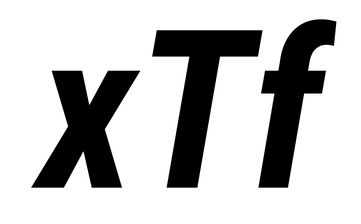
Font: Roboto-Italic_Condensed_Bold_Italic